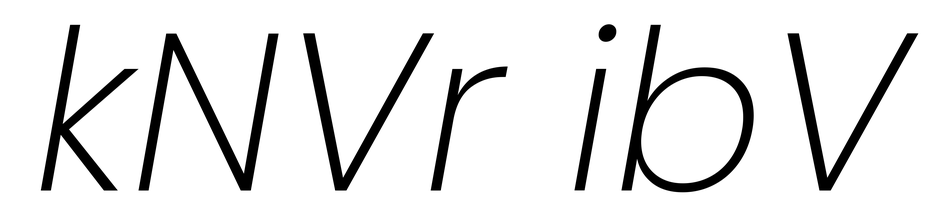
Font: Poppins-ExtraLightItalic